Question: Hi guys I've made a lot of progress on this project but now I seem to have run into a slight issue when integrating the disqus commenting system.
I've looked at the other questions but it seems with html and css things can go sideways in so many different ways those questions didn't help too much.
It's overlapping the footer at the bottom of the page. I'll post a link to a sample page, please help. Thanks.
<URL> "disqus overlaps footer"
here's a screenshot below

css for the article section, the div article-footer which houses the disqus comment code doesn't have any styles applied to it.
'''
.article-header .title {
text-transform: uppercase;
font-weight: 500;
font-size: 1.5em;
padding: 0 0 10px 0;
}
.article-meta {
text-align: left;
margin-top: -10px;
}
.article-meta img {
border-radius: 50%;
-webkit-border-radius: 50%;
-moz-border-radius: 50%;
}
.article-meta ul {
margin: 0;
padding: 0;
list-style-type: none;
}
.article-meta ul li {
display: inline-block;
}
.article-meta ul li a {
text-decoration: none;
}
.article-meta ul li a:hover {
color: #fff;
}
.journals h1, .journals h2, .journals h3, .journals h4, .journals h5, .content h1, .content h2, .content h3, .content h4, .content h5 {
text-transform: uppercase;
font-weight: bold;
font-size: 1.5em;
padding: 20px 0 15px 0; }
'''
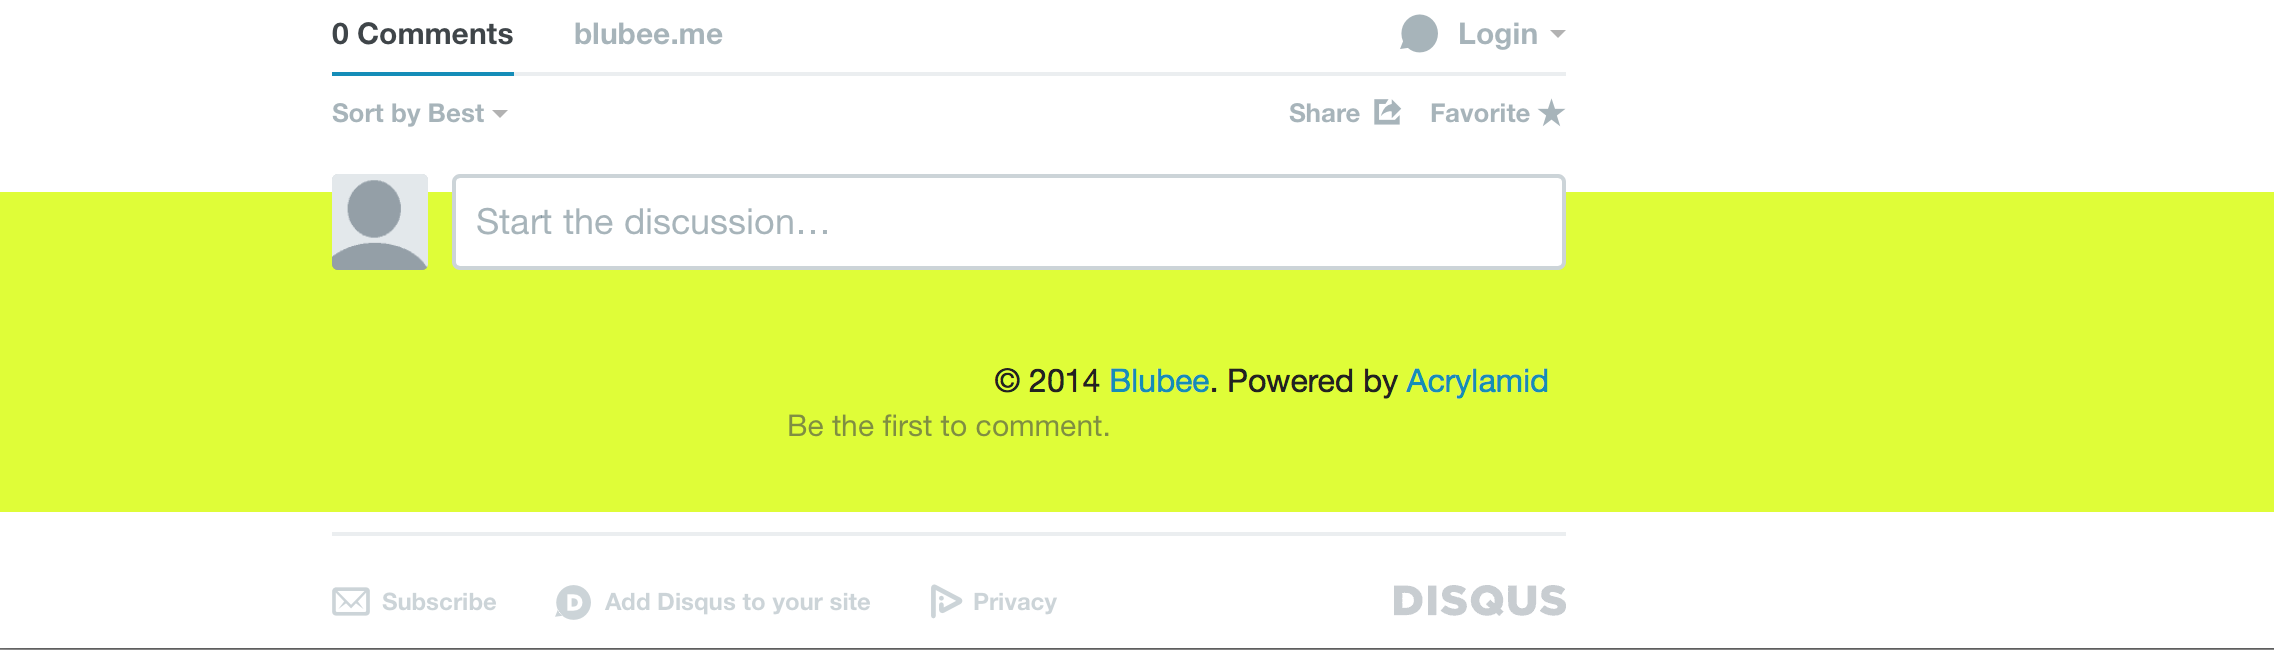
Answer: You said : ...
That being said, it's obvious why the overlap is occurring, you have not set a width, height and position for the div containing the comments section.
In order for that to be fixed, you must define those.
That will fix your problem.